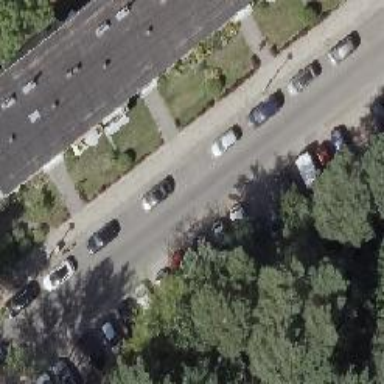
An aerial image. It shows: Residential road with asphalt surface. Sidewalk is present on the left side.